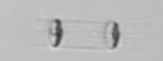
Label: Skeletonema